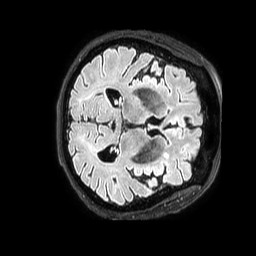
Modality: FLAIR
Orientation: axial
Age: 74
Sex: female
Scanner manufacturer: philips
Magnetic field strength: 3 T
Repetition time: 4.8 s
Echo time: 0.34 s